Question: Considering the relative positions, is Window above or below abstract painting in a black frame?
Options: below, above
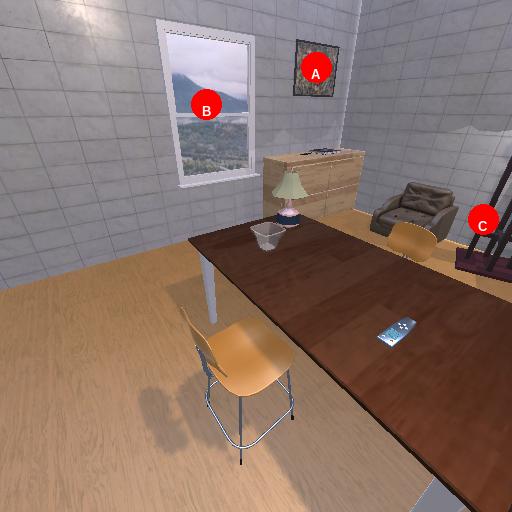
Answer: below